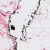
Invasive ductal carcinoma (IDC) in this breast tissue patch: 0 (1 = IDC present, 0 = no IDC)